Interaction volume radius: 5 \u00c5
Interaction volume height: 20 \u00c5
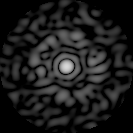
Disorder parameter: 0.8471